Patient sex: M
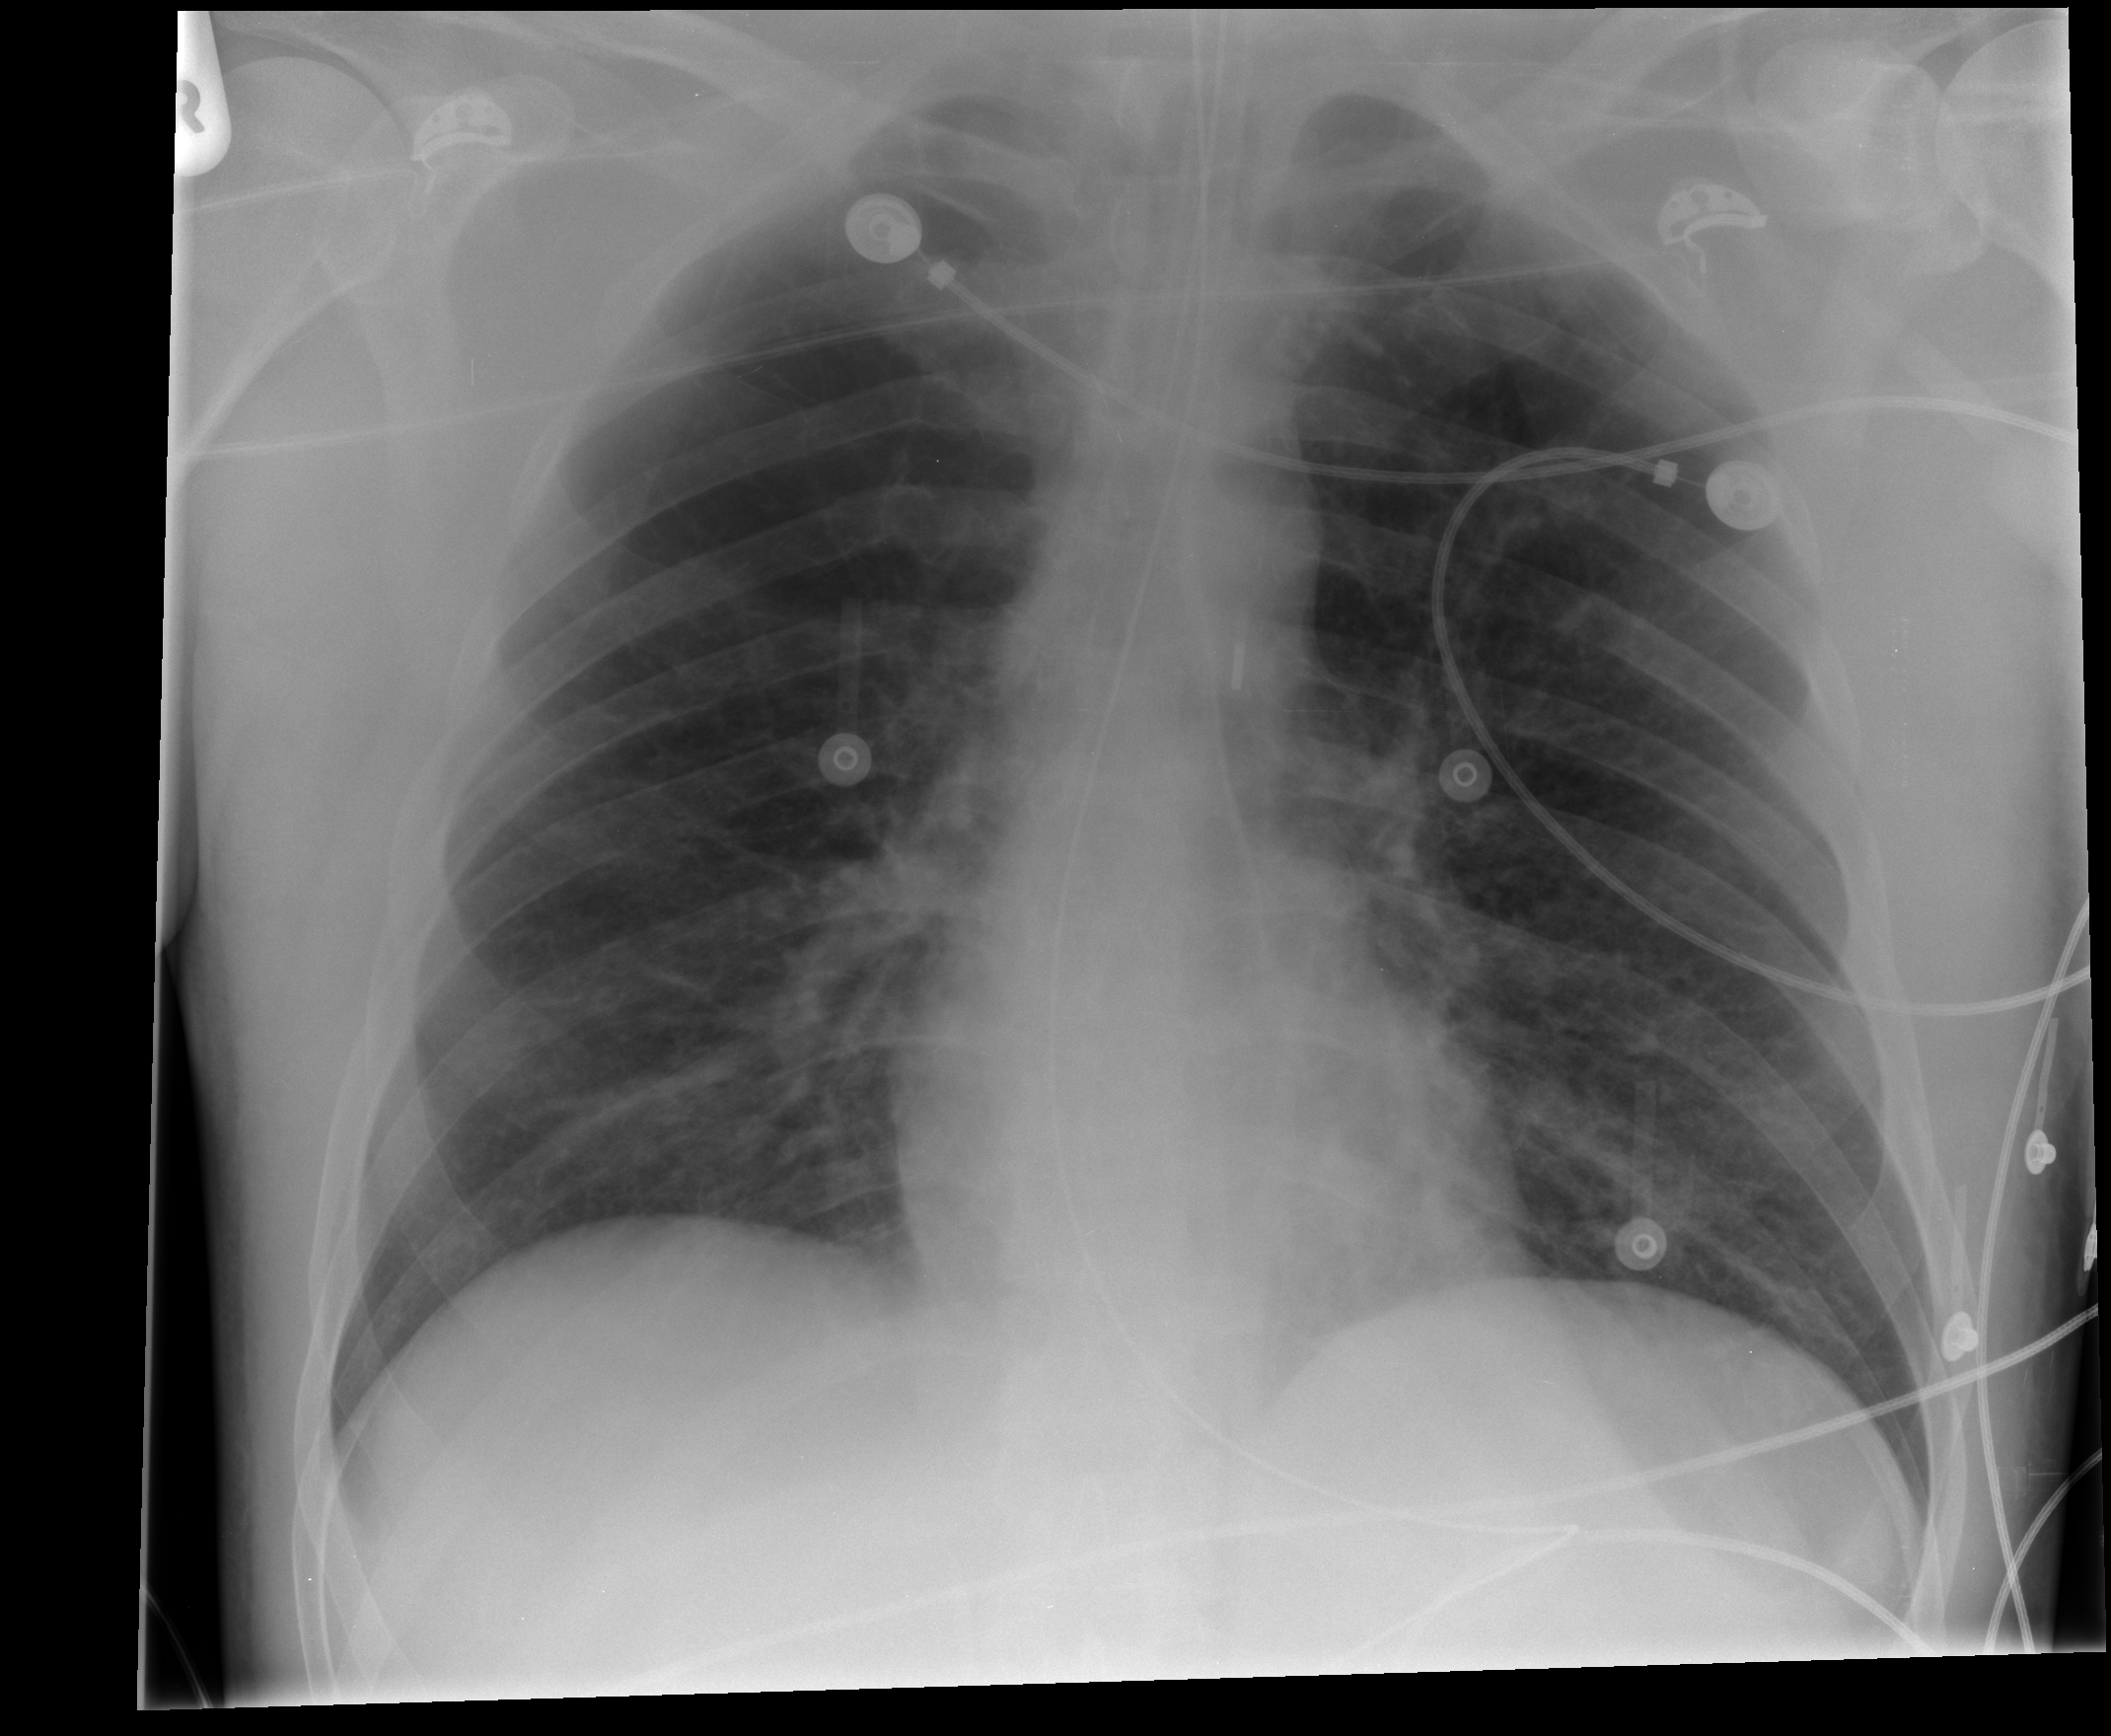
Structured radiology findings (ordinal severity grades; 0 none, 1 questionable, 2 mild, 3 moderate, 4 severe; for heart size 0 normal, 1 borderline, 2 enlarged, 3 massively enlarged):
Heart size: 0
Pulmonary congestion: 1
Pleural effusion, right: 0
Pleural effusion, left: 0
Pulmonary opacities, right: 0
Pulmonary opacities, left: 0
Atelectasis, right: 0
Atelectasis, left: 0